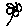
Label: flower